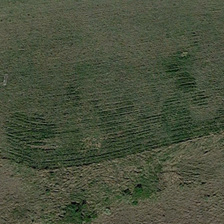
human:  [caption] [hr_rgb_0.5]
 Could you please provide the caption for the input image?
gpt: it is a large piece of green meadow .

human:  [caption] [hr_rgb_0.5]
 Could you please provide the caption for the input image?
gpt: it is a large piece of green meadow .

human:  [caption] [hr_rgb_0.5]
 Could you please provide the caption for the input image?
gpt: it is a large piece of green meadow .

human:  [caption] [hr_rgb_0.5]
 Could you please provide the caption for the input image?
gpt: it is a large piece of green meadow .

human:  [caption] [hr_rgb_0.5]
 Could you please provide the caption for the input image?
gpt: it is a large piece of green meadow .